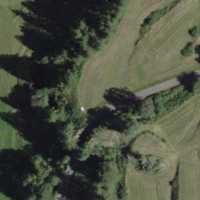
EUNIS habitat code: 24
Species observed at this site:
Primula hirsuta